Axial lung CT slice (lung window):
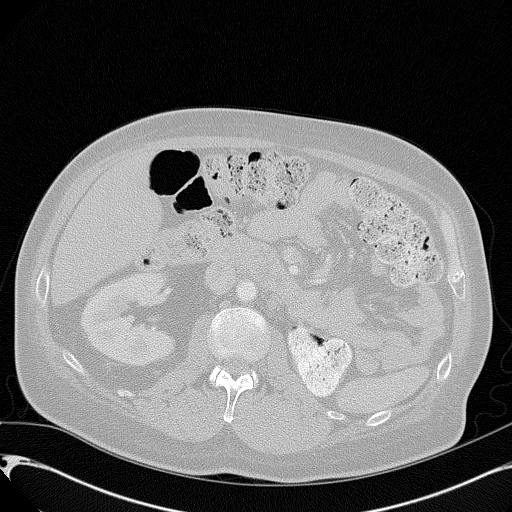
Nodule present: no